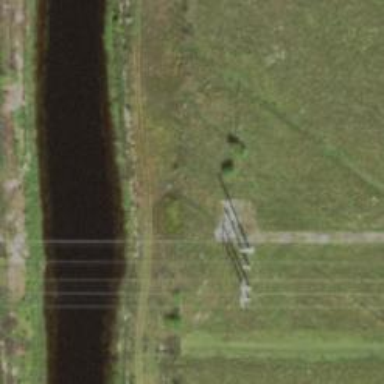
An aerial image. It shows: Power tower.